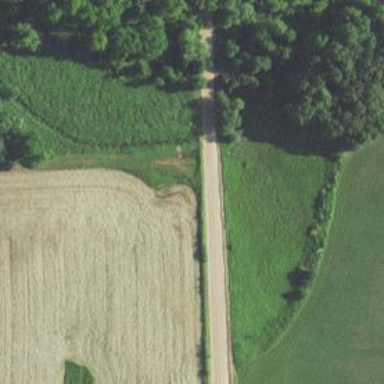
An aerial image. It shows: Culvert tunnel.